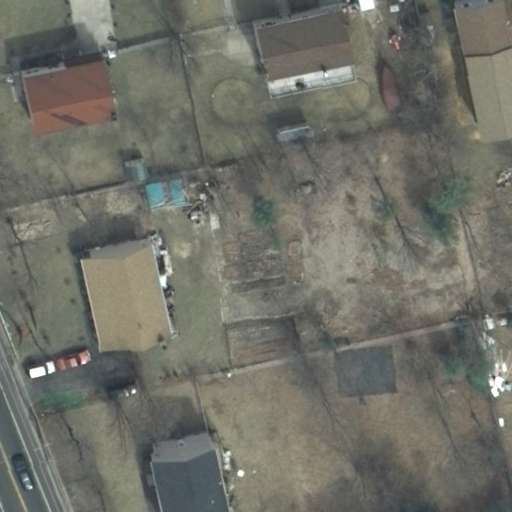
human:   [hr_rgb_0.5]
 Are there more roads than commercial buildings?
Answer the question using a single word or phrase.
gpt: yes

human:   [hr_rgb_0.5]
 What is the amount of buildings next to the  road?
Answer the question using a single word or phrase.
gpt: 5

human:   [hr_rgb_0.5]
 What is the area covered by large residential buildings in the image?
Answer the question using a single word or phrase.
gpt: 0m2

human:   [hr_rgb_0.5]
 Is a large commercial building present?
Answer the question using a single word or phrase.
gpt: no

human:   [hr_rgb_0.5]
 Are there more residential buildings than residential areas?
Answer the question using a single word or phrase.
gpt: yes

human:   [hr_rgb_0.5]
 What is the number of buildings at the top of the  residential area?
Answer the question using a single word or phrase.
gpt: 5

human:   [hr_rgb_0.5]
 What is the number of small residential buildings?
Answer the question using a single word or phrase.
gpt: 0

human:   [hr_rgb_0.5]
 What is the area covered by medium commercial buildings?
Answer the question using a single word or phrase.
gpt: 0m2

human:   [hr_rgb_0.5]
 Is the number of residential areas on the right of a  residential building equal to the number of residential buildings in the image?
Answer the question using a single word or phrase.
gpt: no

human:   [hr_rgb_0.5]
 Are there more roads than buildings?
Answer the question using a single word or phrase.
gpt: no

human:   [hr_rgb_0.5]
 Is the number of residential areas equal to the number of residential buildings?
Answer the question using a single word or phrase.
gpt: no

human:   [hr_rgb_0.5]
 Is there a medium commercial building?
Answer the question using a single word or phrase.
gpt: no

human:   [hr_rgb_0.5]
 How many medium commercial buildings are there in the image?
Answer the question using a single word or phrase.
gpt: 0

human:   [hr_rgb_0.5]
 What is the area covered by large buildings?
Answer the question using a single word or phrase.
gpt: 0m2

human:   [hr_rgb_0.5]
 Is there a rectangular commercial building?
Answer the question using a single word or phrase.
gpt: no

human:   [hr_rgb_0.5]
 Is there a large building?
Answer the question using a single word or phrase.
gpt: no

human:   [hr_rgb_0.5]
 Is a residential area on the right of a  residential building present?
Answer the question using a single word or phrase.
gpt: no

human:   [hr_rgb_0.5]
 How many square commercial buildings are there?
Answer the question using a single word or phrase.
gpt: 0

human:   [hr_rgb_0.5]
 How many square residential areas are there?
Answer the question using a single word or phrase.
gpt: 0

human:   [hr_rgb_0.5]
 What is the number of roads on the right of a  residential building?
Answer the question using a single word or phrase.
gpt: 0

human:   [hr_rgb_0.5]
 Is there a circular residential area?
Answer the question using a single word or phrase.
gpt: no

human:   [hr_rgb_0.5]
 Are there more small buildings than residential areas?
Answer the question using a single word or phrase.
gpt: no

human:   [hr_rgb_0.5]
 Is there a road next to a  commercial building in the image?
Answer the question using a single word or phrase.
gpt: no

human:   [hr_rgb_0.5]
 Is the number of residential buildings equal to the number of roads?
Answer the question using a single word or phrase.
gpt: no

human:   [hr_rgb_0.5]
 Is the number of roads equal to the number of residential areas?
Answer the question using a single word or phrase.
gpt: yes

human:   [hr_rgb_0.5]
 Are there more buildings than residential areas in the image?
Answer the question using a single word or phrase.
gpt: yes

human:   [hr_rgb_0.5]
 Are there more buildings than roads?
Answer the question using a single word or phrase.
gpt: yes

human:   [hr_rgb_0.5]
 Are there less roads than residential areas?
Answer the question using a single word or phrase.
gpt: no

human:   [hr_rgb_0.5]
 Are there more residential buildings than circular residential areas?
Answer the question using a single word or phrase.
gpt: yes

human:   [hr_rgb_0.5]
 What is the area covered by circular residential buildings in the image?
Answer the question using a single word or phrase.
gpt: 0m2

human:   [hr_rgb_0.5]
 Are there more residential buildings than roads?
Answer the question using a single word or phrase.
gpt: yes

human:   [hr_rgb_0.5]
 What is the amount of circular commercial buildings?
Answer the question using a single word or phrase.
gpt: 0

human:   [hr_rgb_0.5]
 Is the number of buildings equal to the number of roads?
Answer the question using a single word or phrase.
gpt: no

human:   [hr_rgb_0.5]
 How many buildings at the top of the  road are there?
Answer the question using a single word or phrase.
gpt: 4

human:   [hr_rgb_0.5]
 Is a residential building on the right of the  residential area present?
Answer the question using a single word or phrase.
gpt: yes

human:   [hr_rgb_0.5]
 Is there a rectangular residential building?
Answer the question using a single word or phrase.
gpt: yes